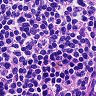
Metastatic tissue present: no